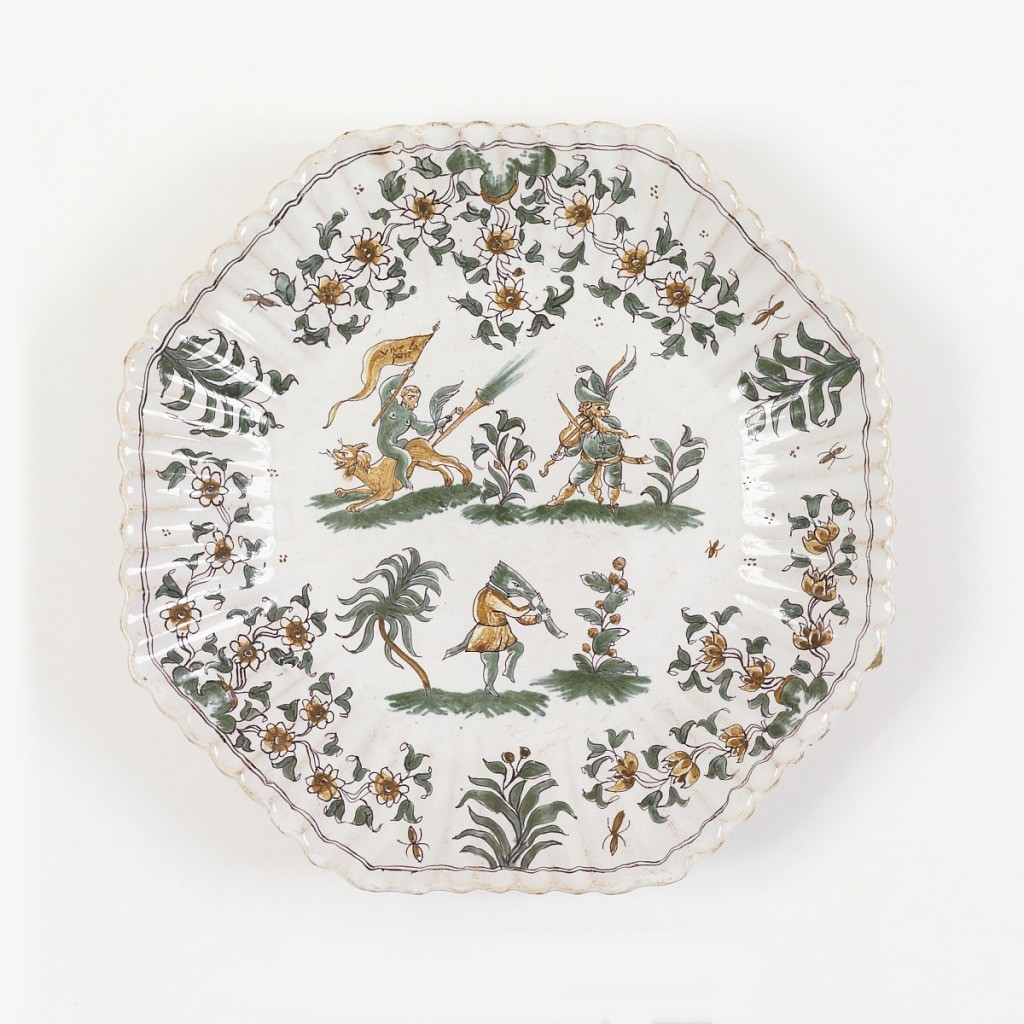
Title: Plate
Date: ca. 1763
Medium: Tin-glazed earthenware
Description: Octagonal form with fluted rim with narrow green border; center decorated with three Callot-style figures and foliage in green and ochre on white ground.
One carries a flag with the words: Vive la paix.